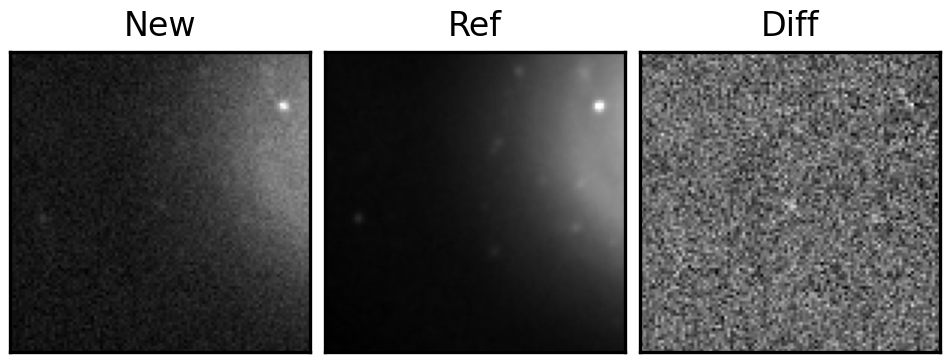
Label: real